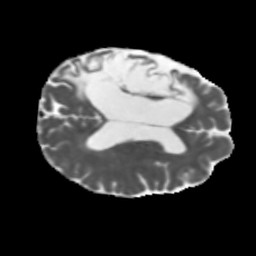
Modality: MD
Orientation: axial
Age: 46
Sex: male
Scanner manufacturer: siemens
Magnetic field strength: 3 T
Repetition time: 5.47 s
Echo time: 0.0854 s